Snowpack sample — Loveland Pass, Silver Plume, Colorado, USA (12/14/25, 10:50 AM MST)
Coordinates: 39.664, -105.882
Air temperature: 36 °F
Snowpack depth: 67 cm
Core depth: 30 cm
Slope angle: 6°, slope face: 326°
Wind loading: low
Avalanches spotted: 0
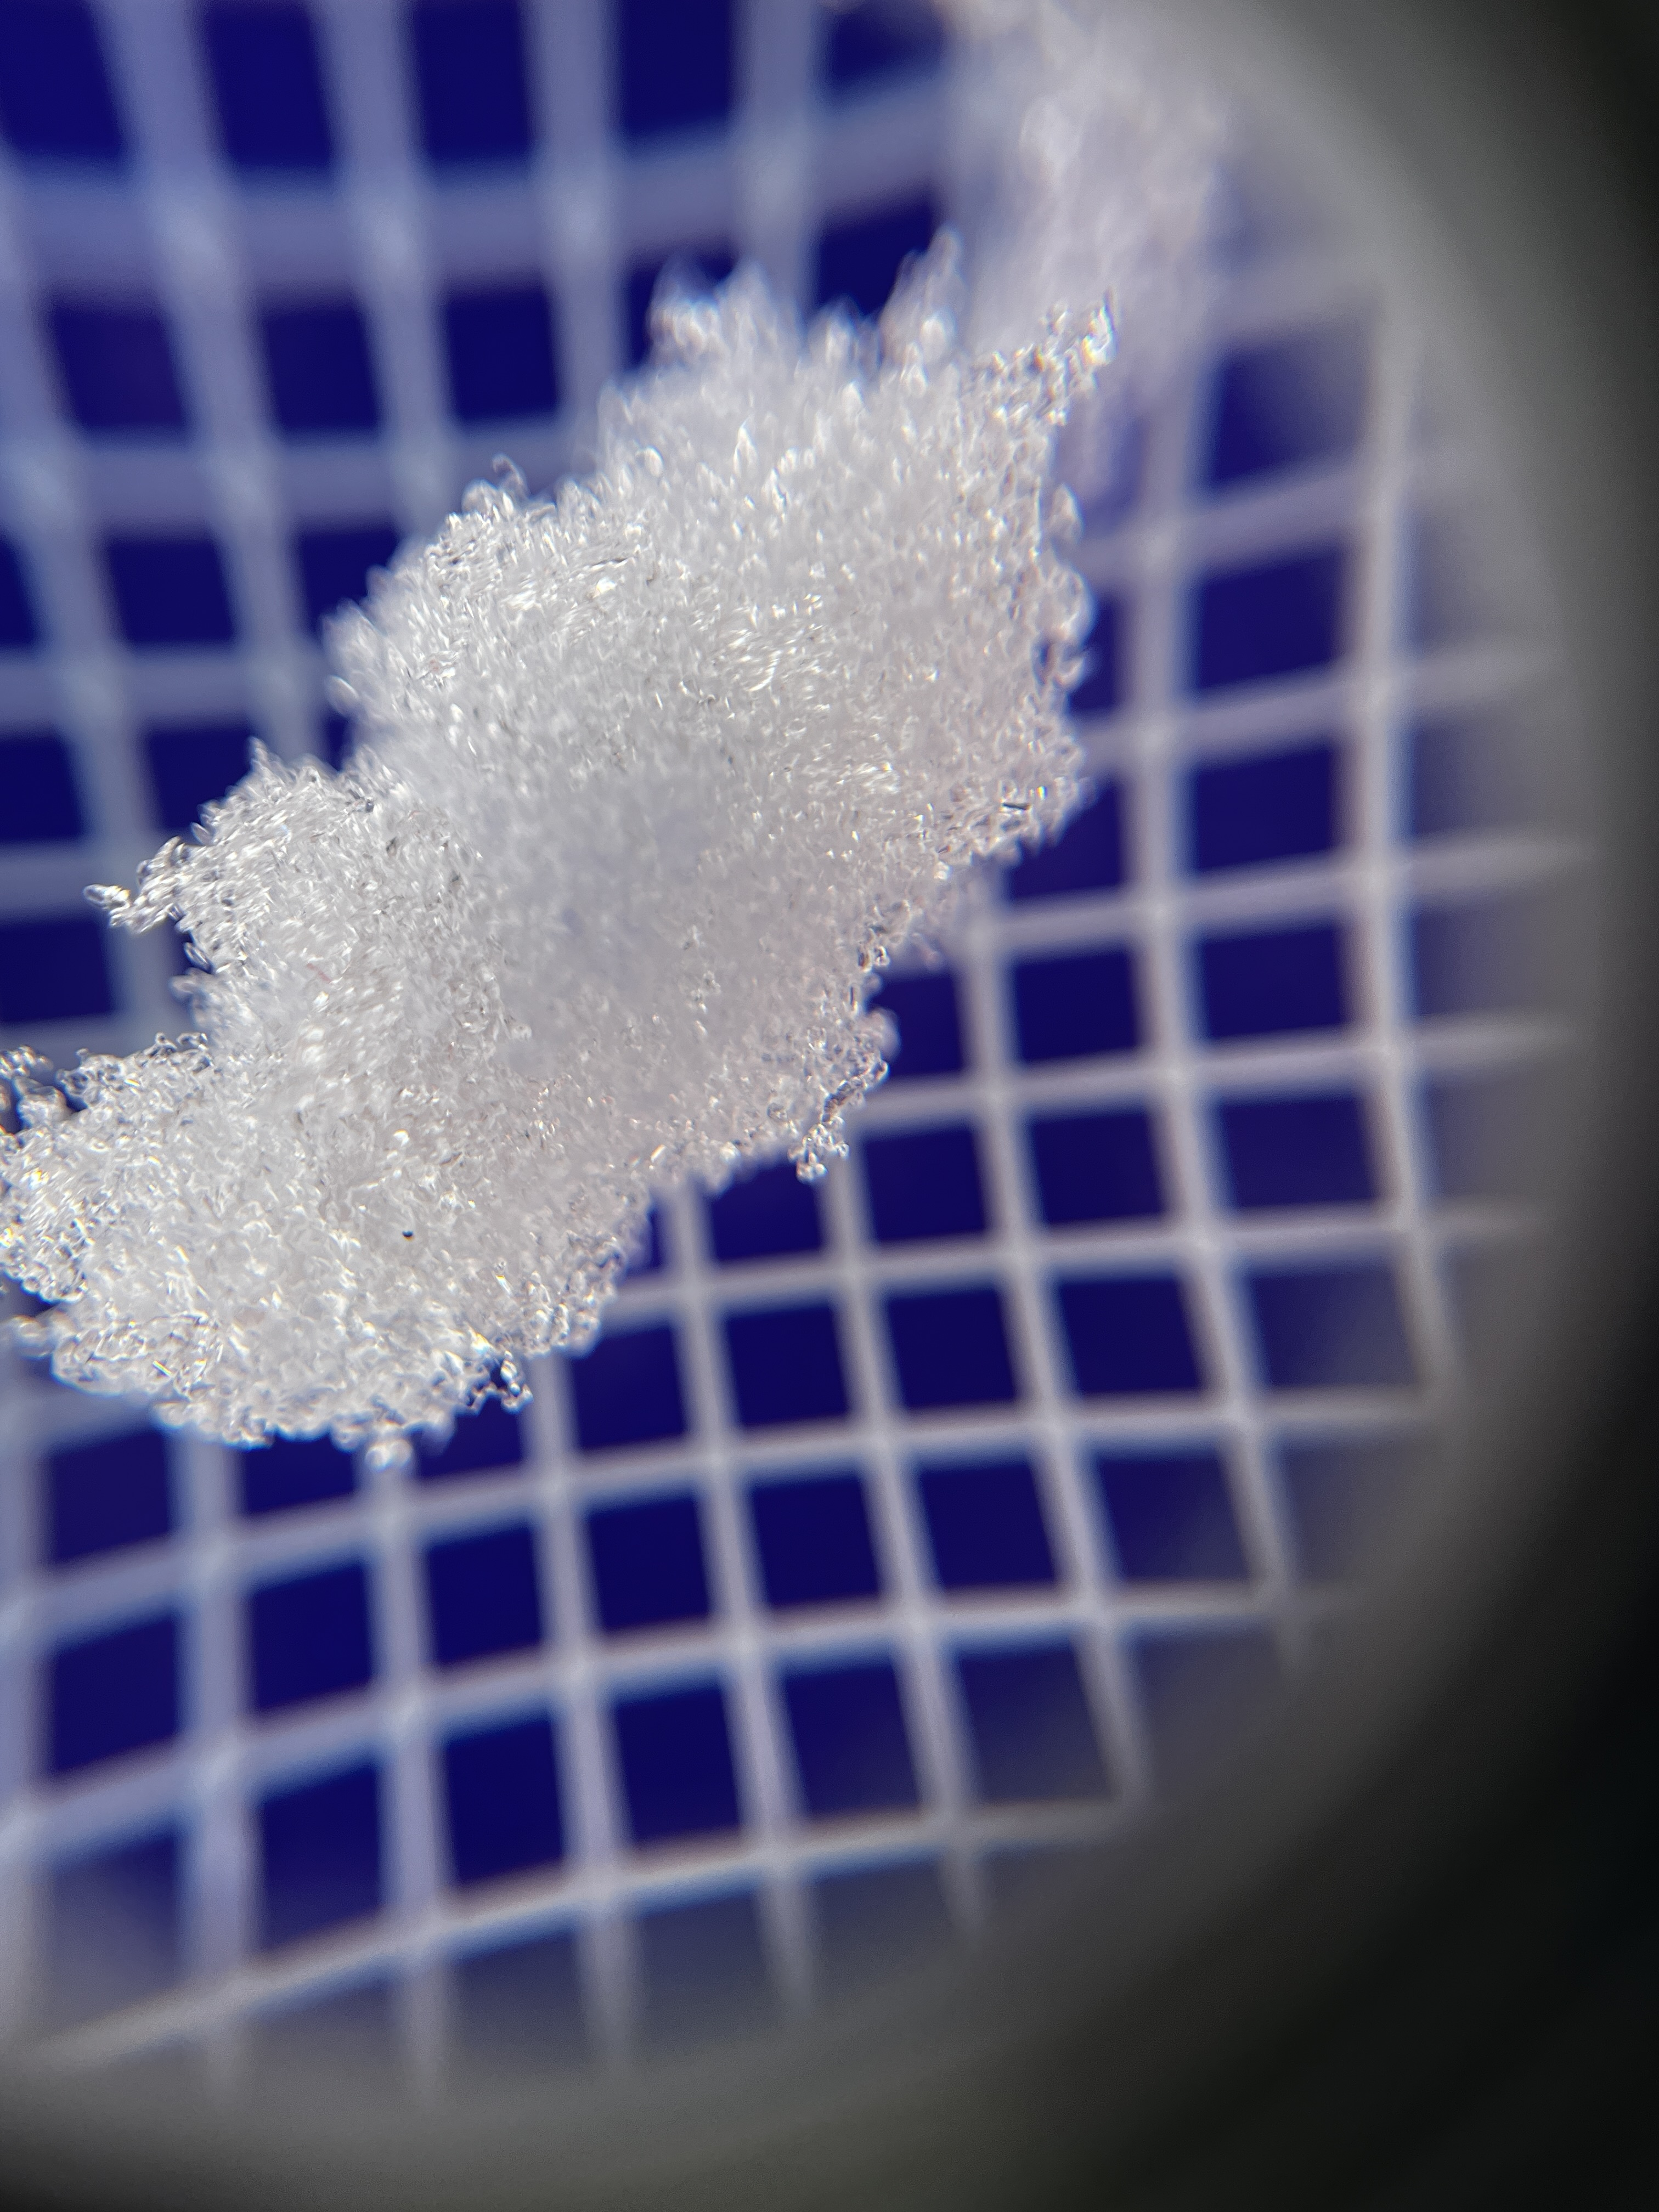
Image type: magnified_profile
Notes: No avalanches spotted, very late start to the season with minimal snowpack